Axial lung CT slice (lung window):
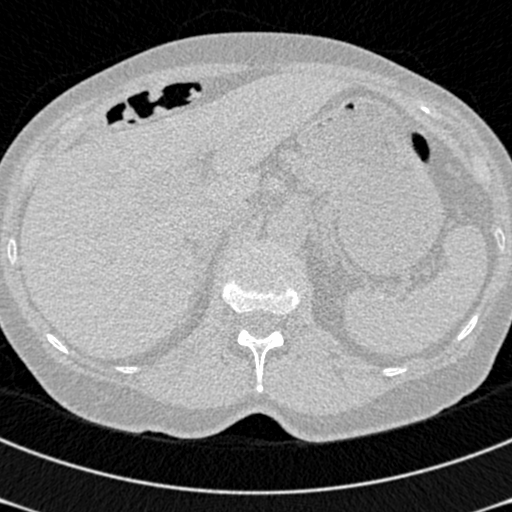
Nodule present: no